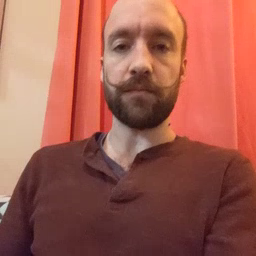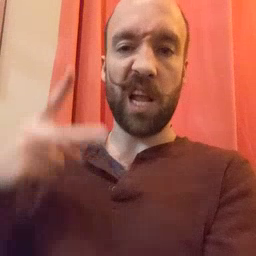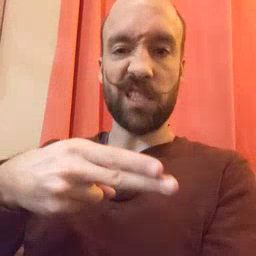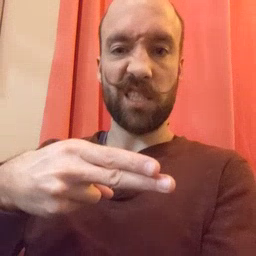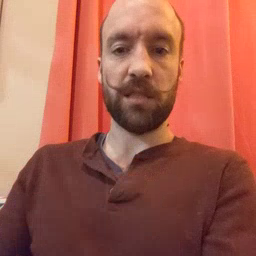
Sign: cut